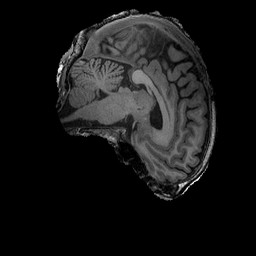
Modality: T1w
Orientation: sagittal
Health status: ill
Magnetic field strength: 3 T